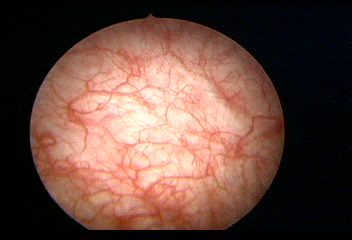
Modality: WLC
Class: Normal mucosa
Bladder cancer association: No